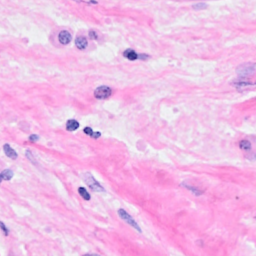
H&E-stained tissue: Breast